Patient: sex F, age 69
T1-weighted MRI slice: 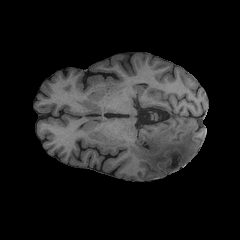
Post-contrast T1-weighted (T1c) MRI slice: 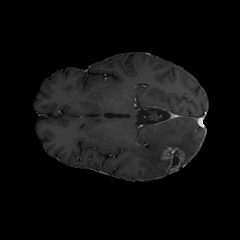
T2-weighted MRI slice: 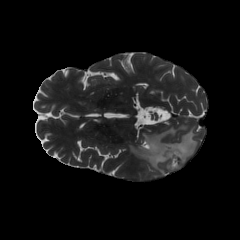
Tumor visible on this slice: yes
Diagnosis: Glioblastoma, IDH-wildtype
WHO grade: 4